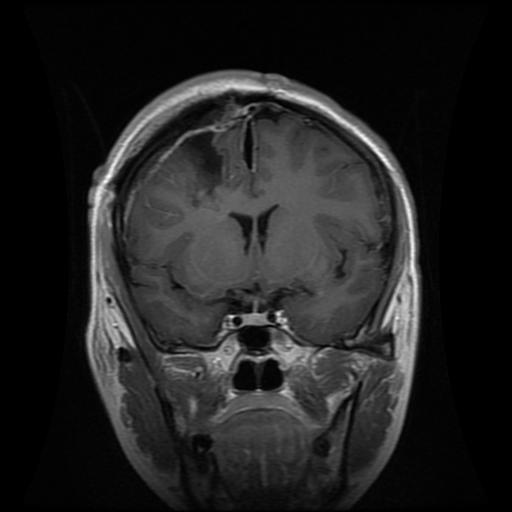
Label: glioma